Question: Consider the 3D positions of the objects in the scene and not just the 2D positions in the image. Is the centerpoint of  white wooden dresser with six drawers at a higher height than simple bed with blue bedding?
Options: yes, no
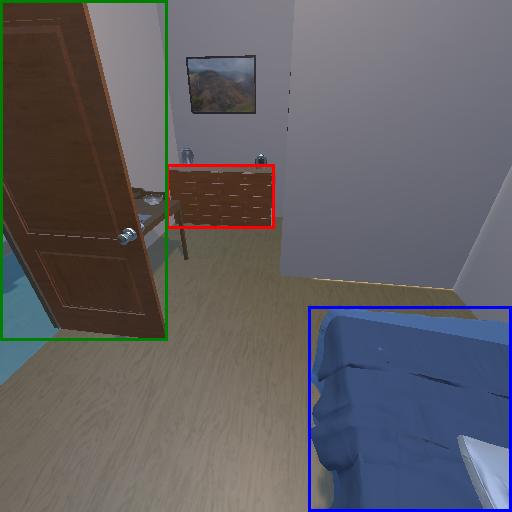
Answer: yes